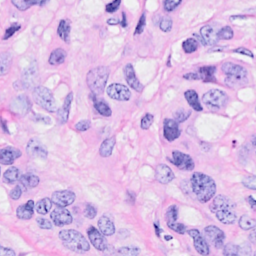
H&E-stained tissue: Breast